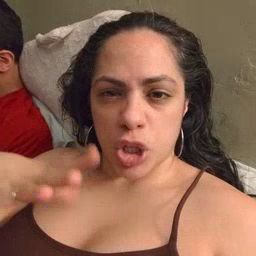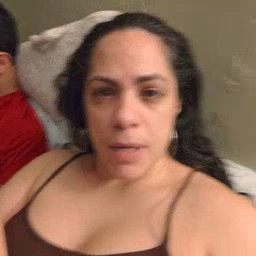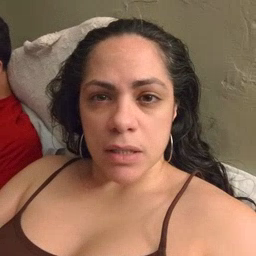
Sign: pajamas